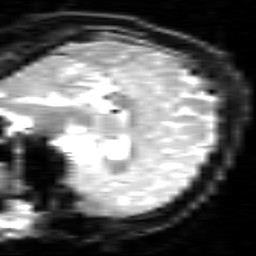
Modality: inplaneT2
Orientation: sagittal
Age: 21
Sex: female